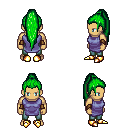
a pixel art fantasy rpg character, male body template, human, tanned skin, chain tabard jacket, teal pants, green extra-long topknot hairstyle, cloth bracers, gold boots, four views (front, back, left, right), 2x2 character sprite sheet, small pixel art, hard edges, no anti-aliasing